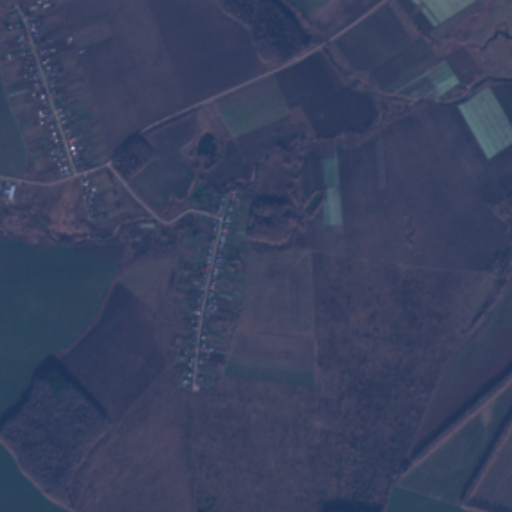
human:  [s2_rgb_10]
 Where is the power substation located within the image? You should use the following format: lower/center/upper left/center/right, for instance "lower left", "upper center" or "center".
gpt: The power substation is located in the center left of the image.
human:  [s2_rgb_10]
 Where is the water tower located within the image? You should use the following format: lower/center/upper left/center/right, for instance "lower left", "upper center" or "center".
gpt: The water tower is located in the center left of the image.
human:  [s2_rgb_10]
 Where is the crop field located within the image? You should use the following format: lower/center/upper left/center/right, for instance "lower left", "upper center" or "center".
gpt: There is no crop field in the image.